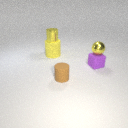
small yellow metal sphere above small purple rubber cube